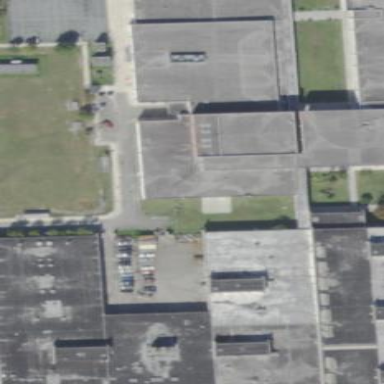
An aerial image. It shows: School building.